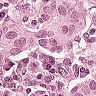
Metastatic tissue present: yes